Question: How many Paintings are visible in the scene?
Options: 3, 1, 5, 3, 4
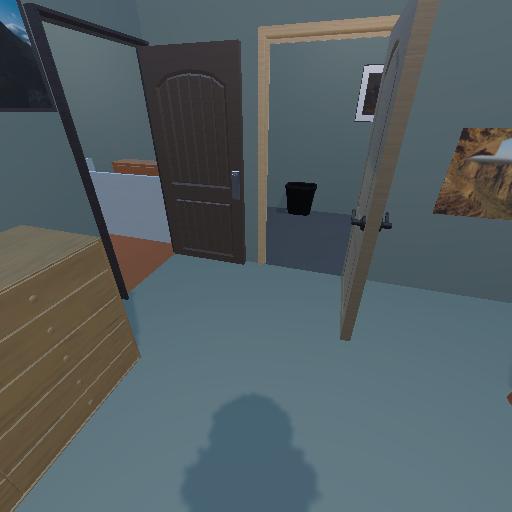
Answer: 3